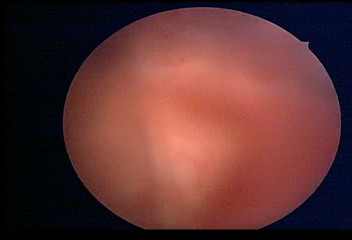
Modality: WLC
Class: Normal mucosa
Bladder cancer association: No